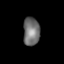
Tissue: lung
Cell type: Epithelial cells
Senescence score: 0.2373
Nuclear area (px): 460
Mean DAPI intensity: 112.628